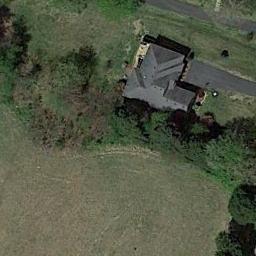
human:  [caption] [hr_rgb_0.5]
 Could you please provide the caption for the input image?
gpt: In a sparse residential area there is a grey house and many green trees .

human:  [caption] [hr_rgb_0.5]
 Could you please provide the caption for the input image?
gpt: There are circular swimming pools beside this house .

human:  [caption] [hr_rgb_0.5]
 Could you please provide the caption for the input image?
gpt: The sparse residential is on the grass next to some trees and a road .

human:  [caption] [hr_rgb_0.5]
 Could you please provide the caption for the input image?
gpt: There are many trees beside the sparse residential .

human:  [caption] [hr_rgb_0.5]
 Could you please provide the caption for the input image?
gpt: A sparse residential area with a black building and some green trees .